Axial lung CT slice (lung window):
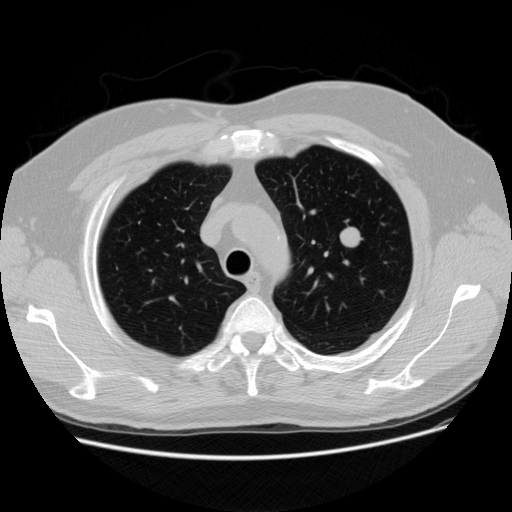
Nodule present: yes
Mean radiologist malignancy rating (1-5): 3.75